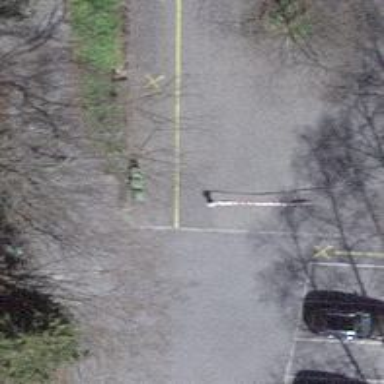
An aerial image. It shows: Guidepost providing information.